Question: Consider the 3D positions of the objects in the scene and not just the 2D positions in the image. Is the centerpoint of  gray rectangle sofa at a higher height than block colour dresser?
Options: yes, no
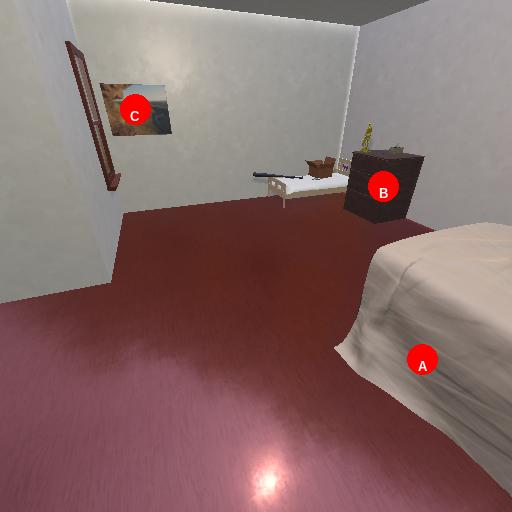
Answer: yes